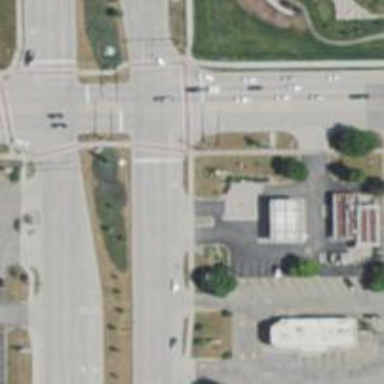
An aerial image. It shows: Crossing with line markings on the road.